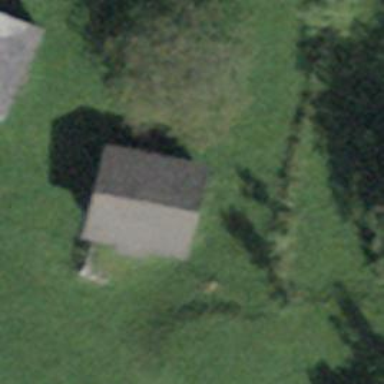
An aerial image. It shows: Stable.